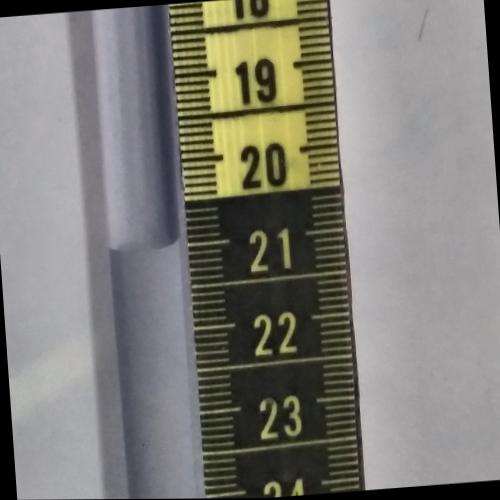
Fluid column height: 20.9 cm